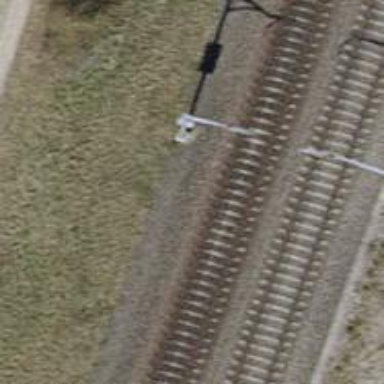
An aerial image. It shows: Single-track electrified railway with contact line.